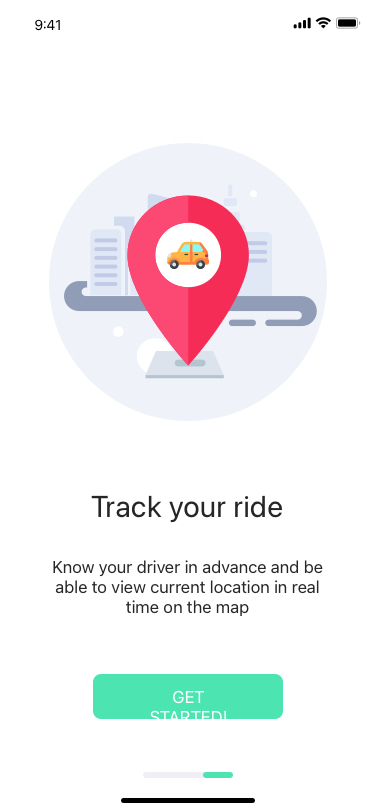
Text in this UI design:
Track your ride
Know your driver in advance and be able to view current location in real time on the map
Get started!